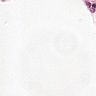
Metastatic tissue present: no